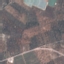
Land use / land cover: PermanentCrop